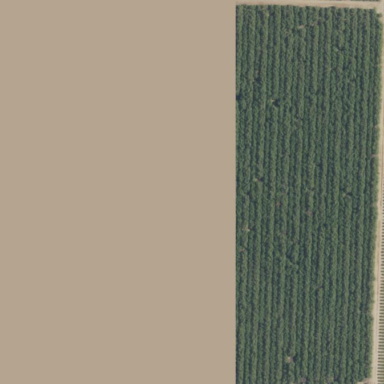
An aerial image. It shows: Orchard filled with almond trees.